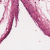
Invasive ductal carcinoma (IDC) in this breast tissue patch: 0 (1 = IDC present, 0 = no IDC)